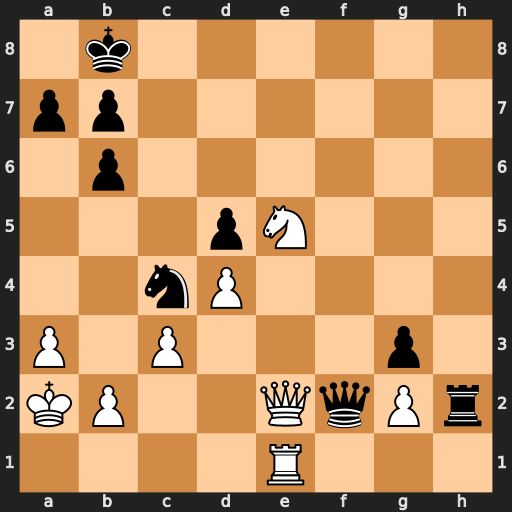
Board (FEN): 1k6/pp6/1p6/3pN3/2nP4/P1P3p1/KP2QqPr/4R3
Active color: w
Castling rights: -
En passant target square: -
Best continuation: Nc6+ bxc6 Qe8+ Kb7 Re7+ Ka6 Qc8+ Kb5 a4+